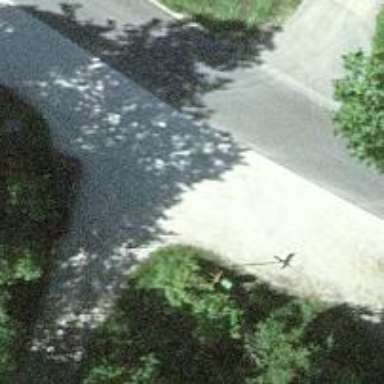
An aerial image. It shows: Guidepost providing information.